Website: macys
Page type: newsletter-management
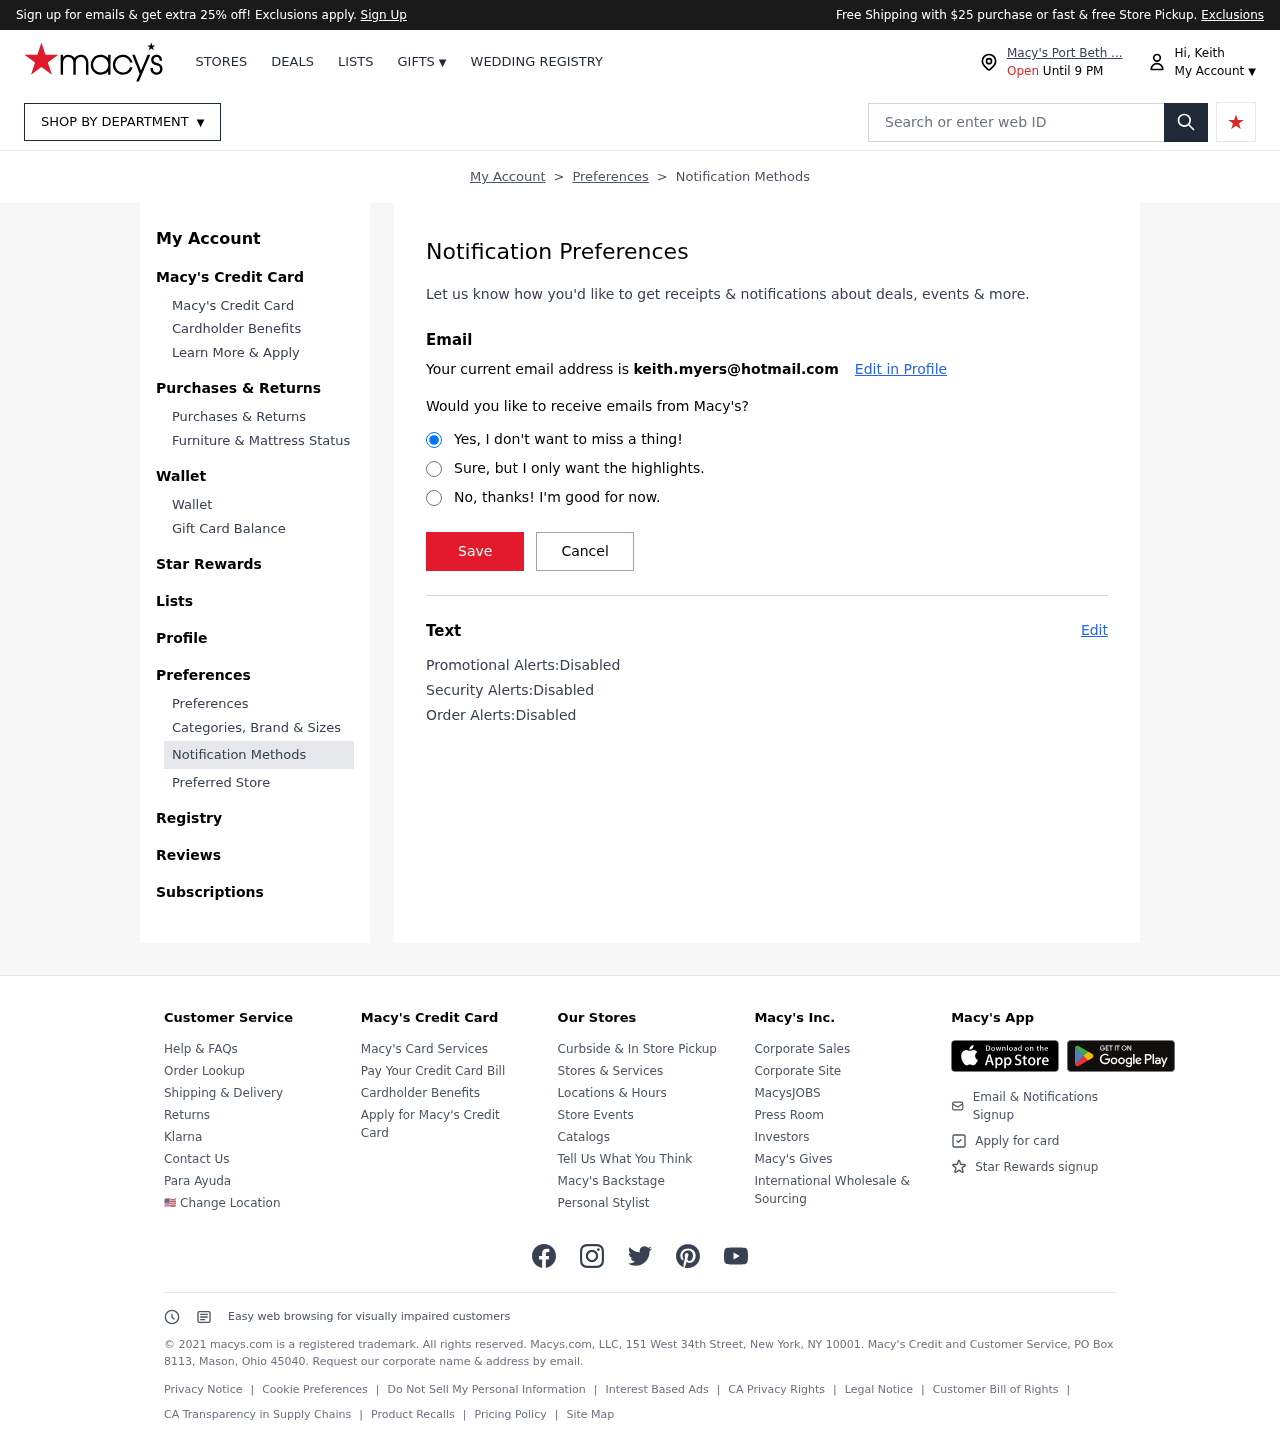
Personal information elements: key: PII_EMAIL
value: keith.myers@hotmail.com
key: PII_FIRSTNAME
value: Hi, Keith
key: PII_LOCATION1_CITY
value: Macy's Port Beth ...
Search elements: key: HEADER_SEARCH
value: Search or enter web ID